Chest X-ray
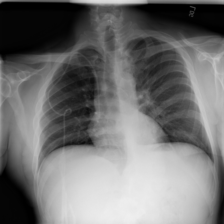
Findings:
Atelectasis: negative
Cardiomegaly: negative
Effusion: negative
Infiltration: negative
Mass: negative
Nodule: negative
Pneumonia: negative
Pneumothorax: negative
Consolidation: negative
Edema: negative
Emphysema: negative
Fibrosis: negative
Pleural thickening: negative
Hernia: negative